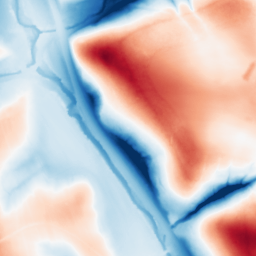
Category: multiscale
Decomposition family: dog_multiscale
Decomposition parameters: sigma_ratio: 2
n_scales: 6
base_sigma: 0.5
Upsampling method: cubic_catmull_rom
Upsampling parameters: scale: 2
Upsampling scale: 2